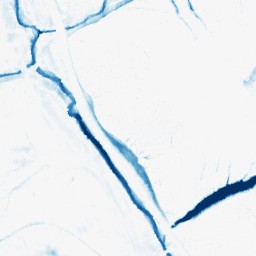
Category: morphological
Decomposition family: morphological_ellipse
Decomposition parameters: operation: closing
width: 20
height: 10
Upsampling method: quintic
Upsampling parameters: scale: 8
Upsampling scale: 8